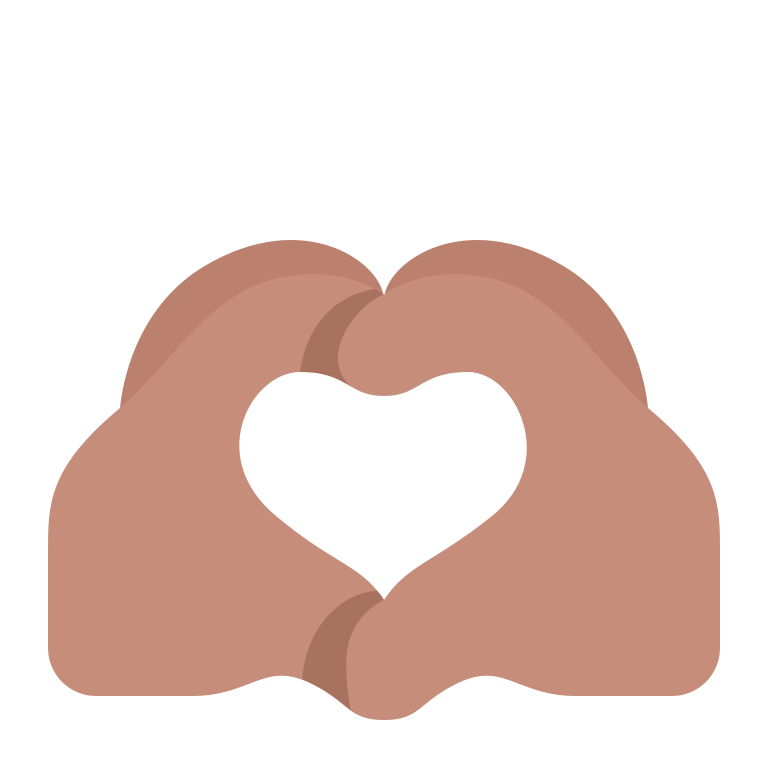
heart hands flat